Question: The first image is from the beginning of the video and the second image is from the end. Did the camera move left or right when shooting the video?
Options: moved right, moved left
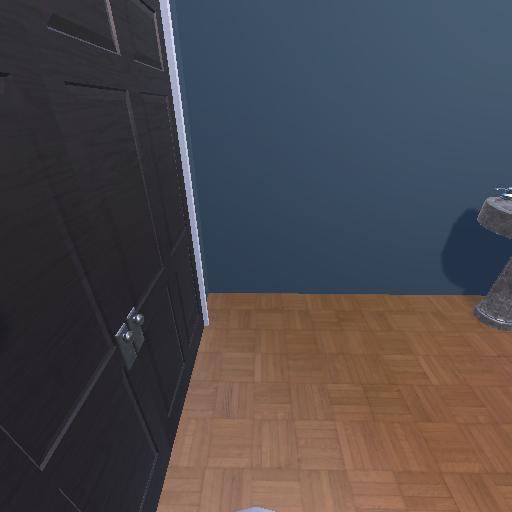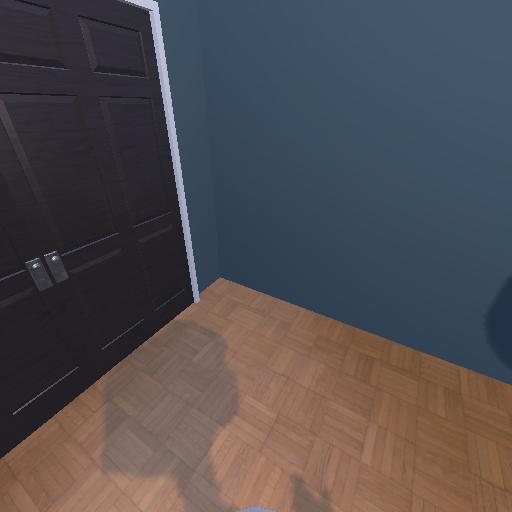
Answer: moved right